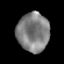
Tissue: prostate
Cell type: T cells
Senescence score: 0.29
Nuclear area (px): 1222
Mean DAPI intensity: 128.364